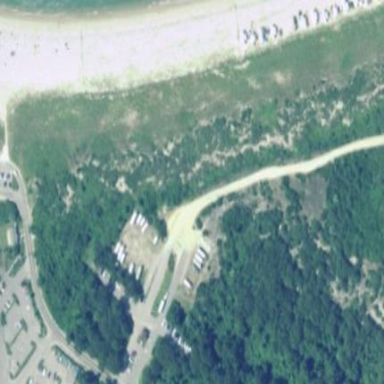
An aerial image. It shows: Sandy beach with campsite popular for tourism.